Question: I have a Gridview which displays the filenames in the database.

I have written code for deleting filename entry from database, but I also want to delete it from the directory, so how do I retrieve filename from Gridview ?
I don't want to execute another select command for retrieving filename.
'''
protected void GridView1_RowDeleting(object sender, GridViewDeleteEventArgs e)
{
int Fid = (int)GridView1.DataKeys[e.RowIndex].Value;
sdsFiles.DeleteCommand = "Delete from Files where Fid = @id";
sdsFiles.DeleteParameters.Clear();
sdsFiles.DeleteParameters.Add("id",Fid.ToString());
sdsFiles.Delete();
System.IO.Directory.Delete(Server.MapPath("~/Data/"));
}
'''
Thanks.
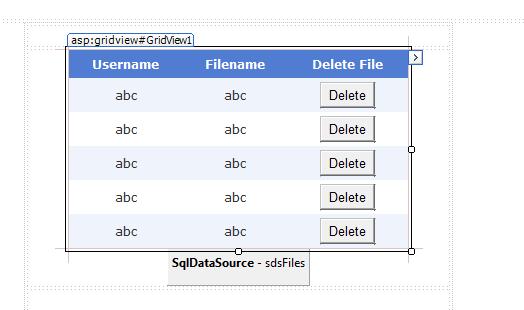
Answer: '''
protected void GridView1_RowDeleting(object sender, GridViewDeleteEventArgs e)
{
int Fid = (int)GridView1.DataKeys[e.RowIndex].Value;
sdsFiles.DeleteCommand = "Delete from Files where Fid = @id";
sdsFiles.DeleteParameters.Clear();
sdsFiles.DeleteParameters.Add("id",Fid.ToString());
sdsFiles.Delete();
string fileName = ((Label)GridView1.Rows[e.RowIndex].FindControl("Label1")).Text;
System.IO.File.Delete(Server.MapPath("") + "\" + fileName);
}
'''
1. you must go to gridview columns window
2. Convert to file name column to TemplateField
3. Save and Exit GridView Columns window
4. Go to Files column template design
5. Set label id "Label1"
6. Go to code and use it